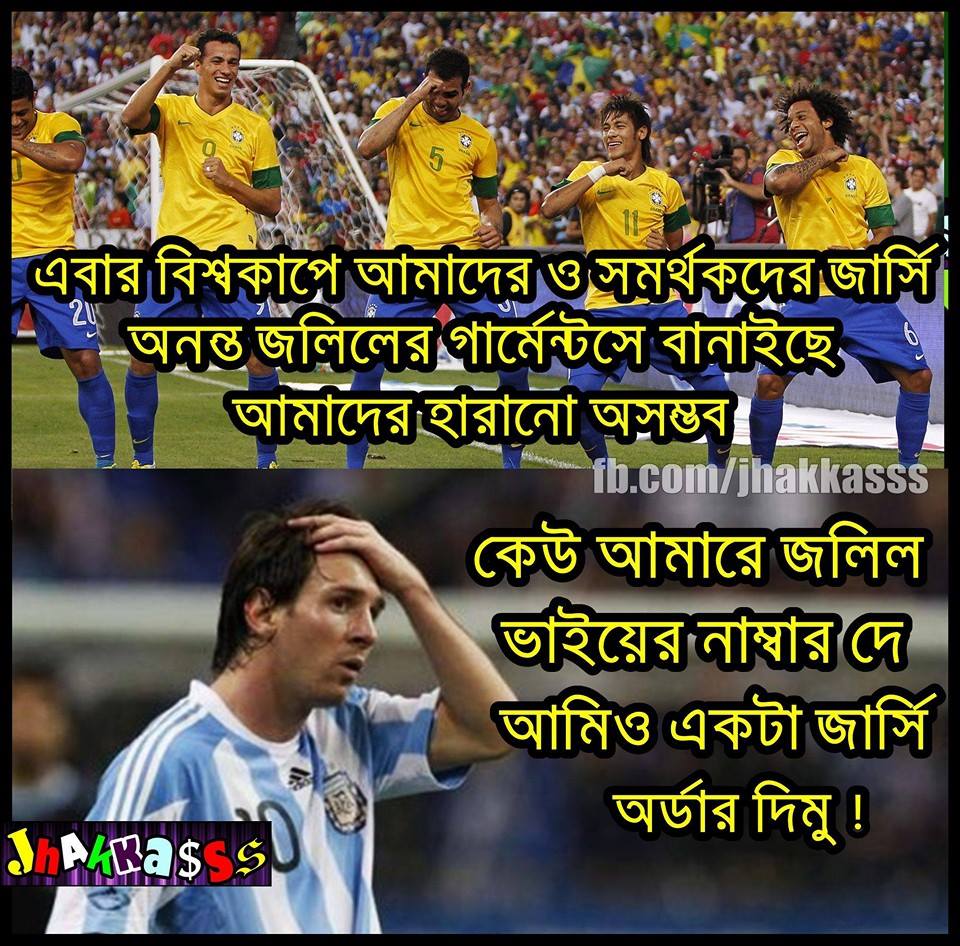
Caption: এবার বিশ্বকাপে আমাদের ও সমর্থকদের জার্সি অনন্ত জলিলের গার্মেন্টসে বানাইসে আমাদের হারানো অসম্ভব কেউ আমারে জলিল ভাইয়ের নাম্বার দে আমিও একটা জার্সি অর্ডার দিমু!
Label: non-hate